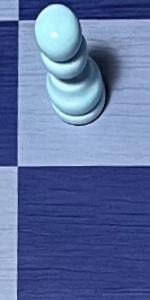
Label: Empty